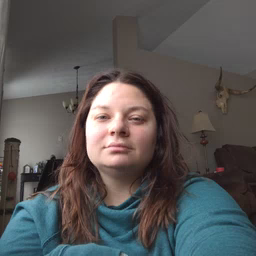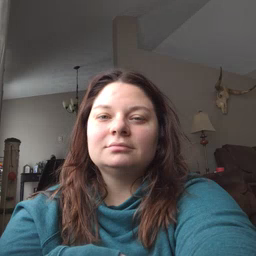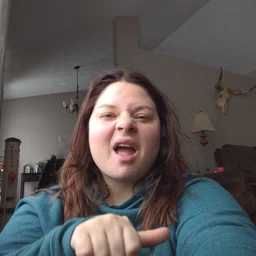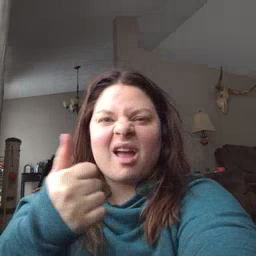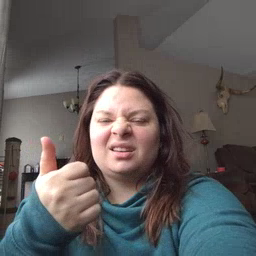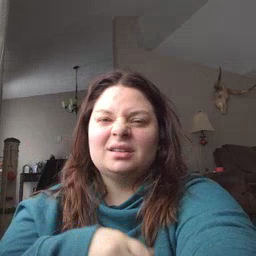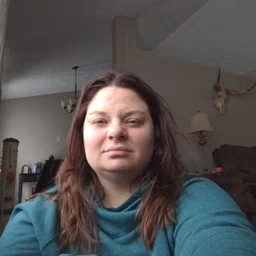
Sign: any